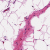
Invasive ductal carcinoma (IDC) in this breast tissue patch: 0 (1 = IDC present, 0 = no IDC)